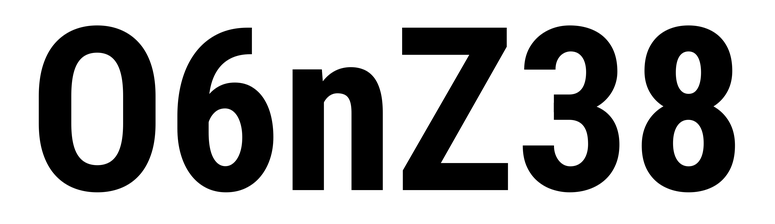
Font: Roboto_Condensed_Bold